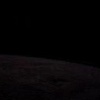
Label: space